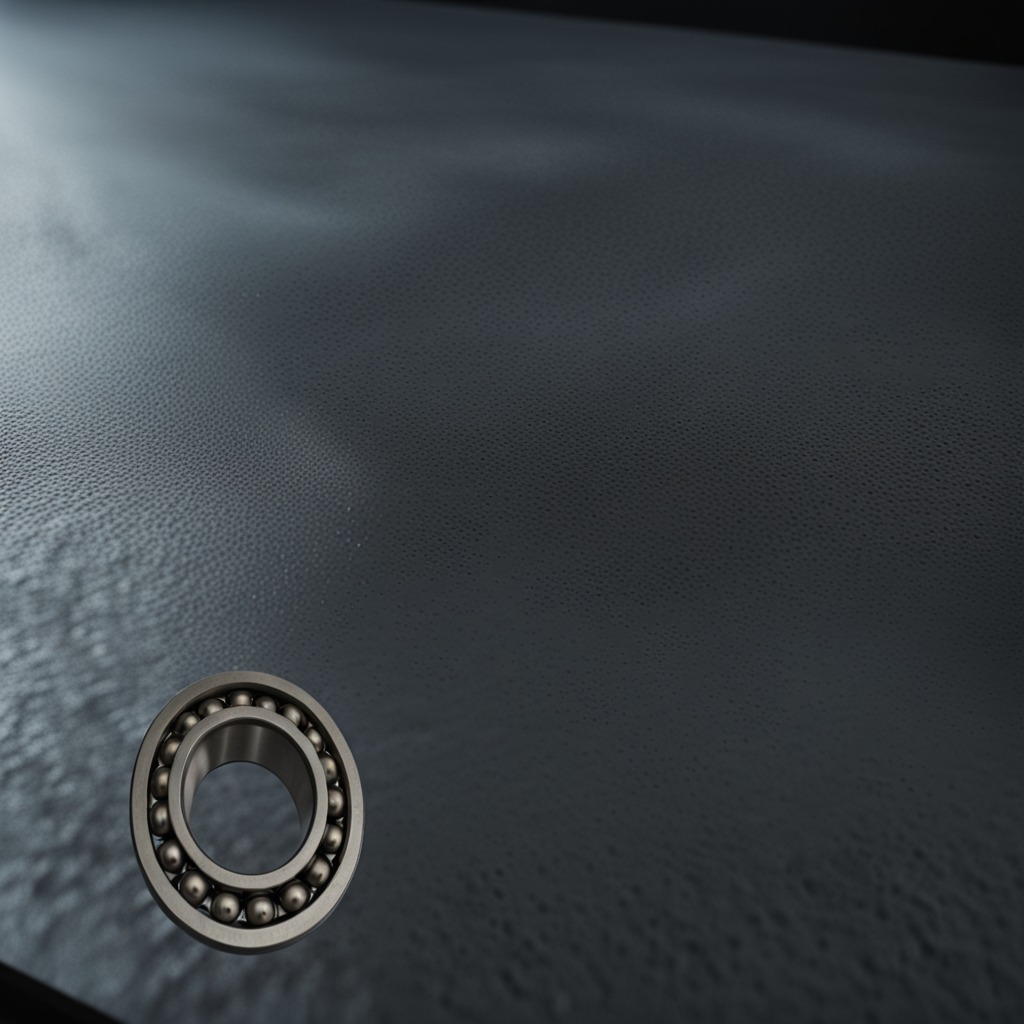
A metal ball bearing is lying on the granite table.